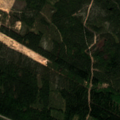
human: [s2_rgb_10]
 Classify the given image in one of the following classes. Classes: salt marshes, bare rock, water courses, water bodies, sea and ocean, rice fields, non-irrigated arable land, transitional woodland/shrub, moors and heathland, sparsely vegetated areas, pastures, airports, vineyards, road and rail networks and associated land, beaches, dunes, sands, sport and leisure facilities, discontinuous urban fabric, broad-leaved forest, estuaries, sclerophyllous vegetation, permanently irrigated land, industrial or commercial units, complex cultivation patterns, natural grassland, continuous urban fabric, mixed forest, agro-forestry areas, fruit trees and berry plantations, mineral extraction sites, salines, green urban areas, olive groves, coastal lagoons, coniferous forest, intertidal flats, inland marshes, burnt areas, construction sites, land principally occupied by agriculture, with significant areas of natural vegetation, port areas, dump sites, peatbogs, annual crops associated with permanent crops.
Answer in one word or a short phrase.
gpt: coniferous forest, mixed forest, transitional woodland/shrub